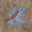
Label: 2